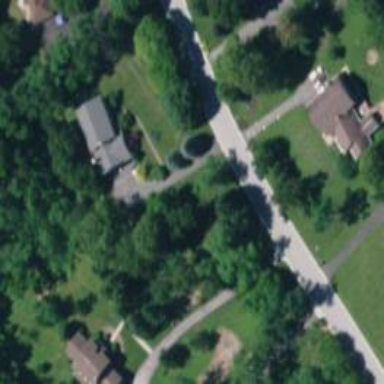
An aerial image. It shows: Residential road.